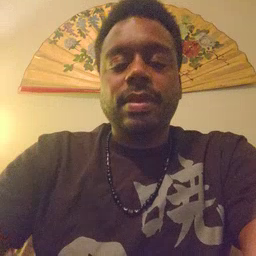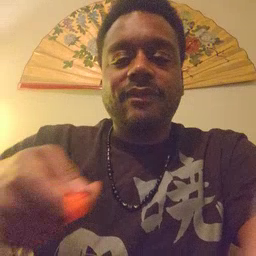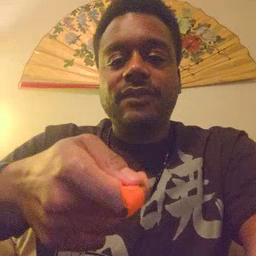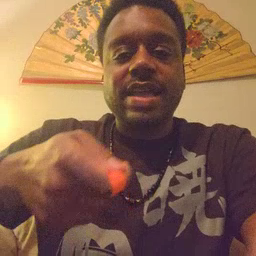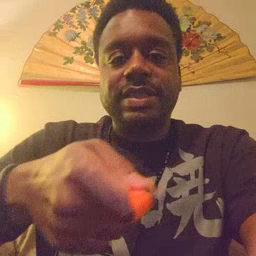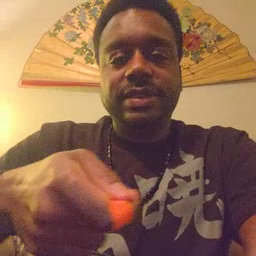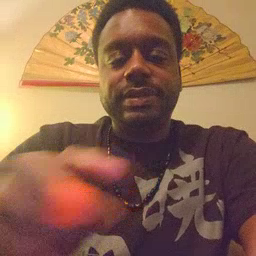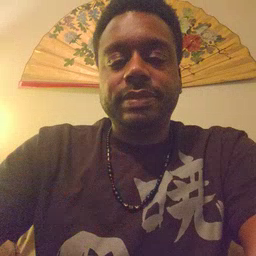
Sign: vacuum